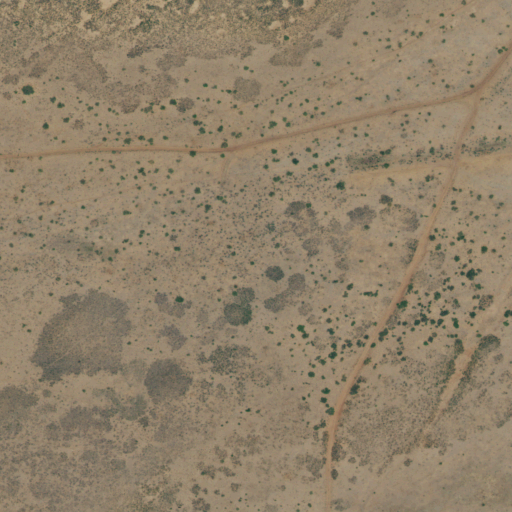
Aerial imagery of valley in New Mexico named Falsey Draw containing only shrub